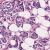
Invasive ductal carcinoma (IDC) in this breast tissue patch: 1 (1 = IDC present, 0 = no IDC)